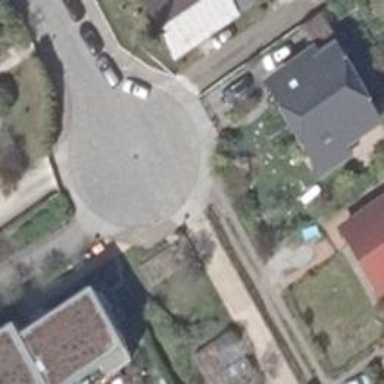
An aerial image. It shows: Turning circle on the road.